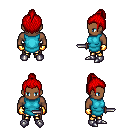
a pixel art fantasy rpg character, male body template, human, dark skin, teal tunic, gold greaves, red short topknot hairstyle, gold gloves, metal boots, dagger, four views (front, back, left, right), 2x2 character sprite sheet, small pixel art, hard edges, no anti-aliasing